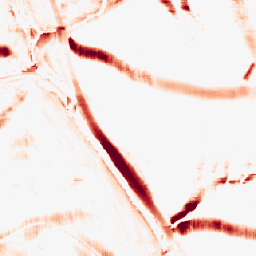
Category: morphological
Decomposition family: morphological_square
Decomposition parameters: operation: opening
size: 20
Upsampling method: area
Upsampling parameters: scale: 4
Upsampling scale: 4